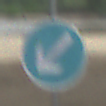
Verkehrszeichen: VorgeschriebeneVorbeifahrtLinks
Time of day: Midday
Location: Roofed (Beach)
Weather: Overcast
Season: NotSpecified
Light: Natural